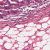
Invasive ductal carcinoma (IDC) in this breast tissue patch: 1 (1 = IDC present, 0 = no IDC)